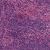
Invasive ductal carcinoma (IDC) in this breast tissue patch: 1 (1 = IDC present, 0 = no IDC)